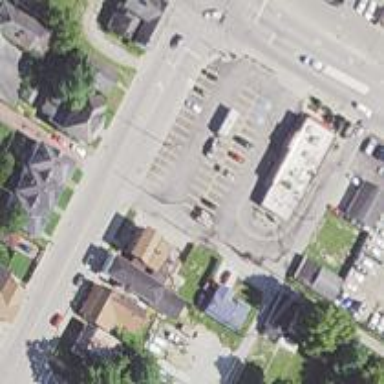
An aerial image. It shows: Alley classified as service road.